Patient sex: M
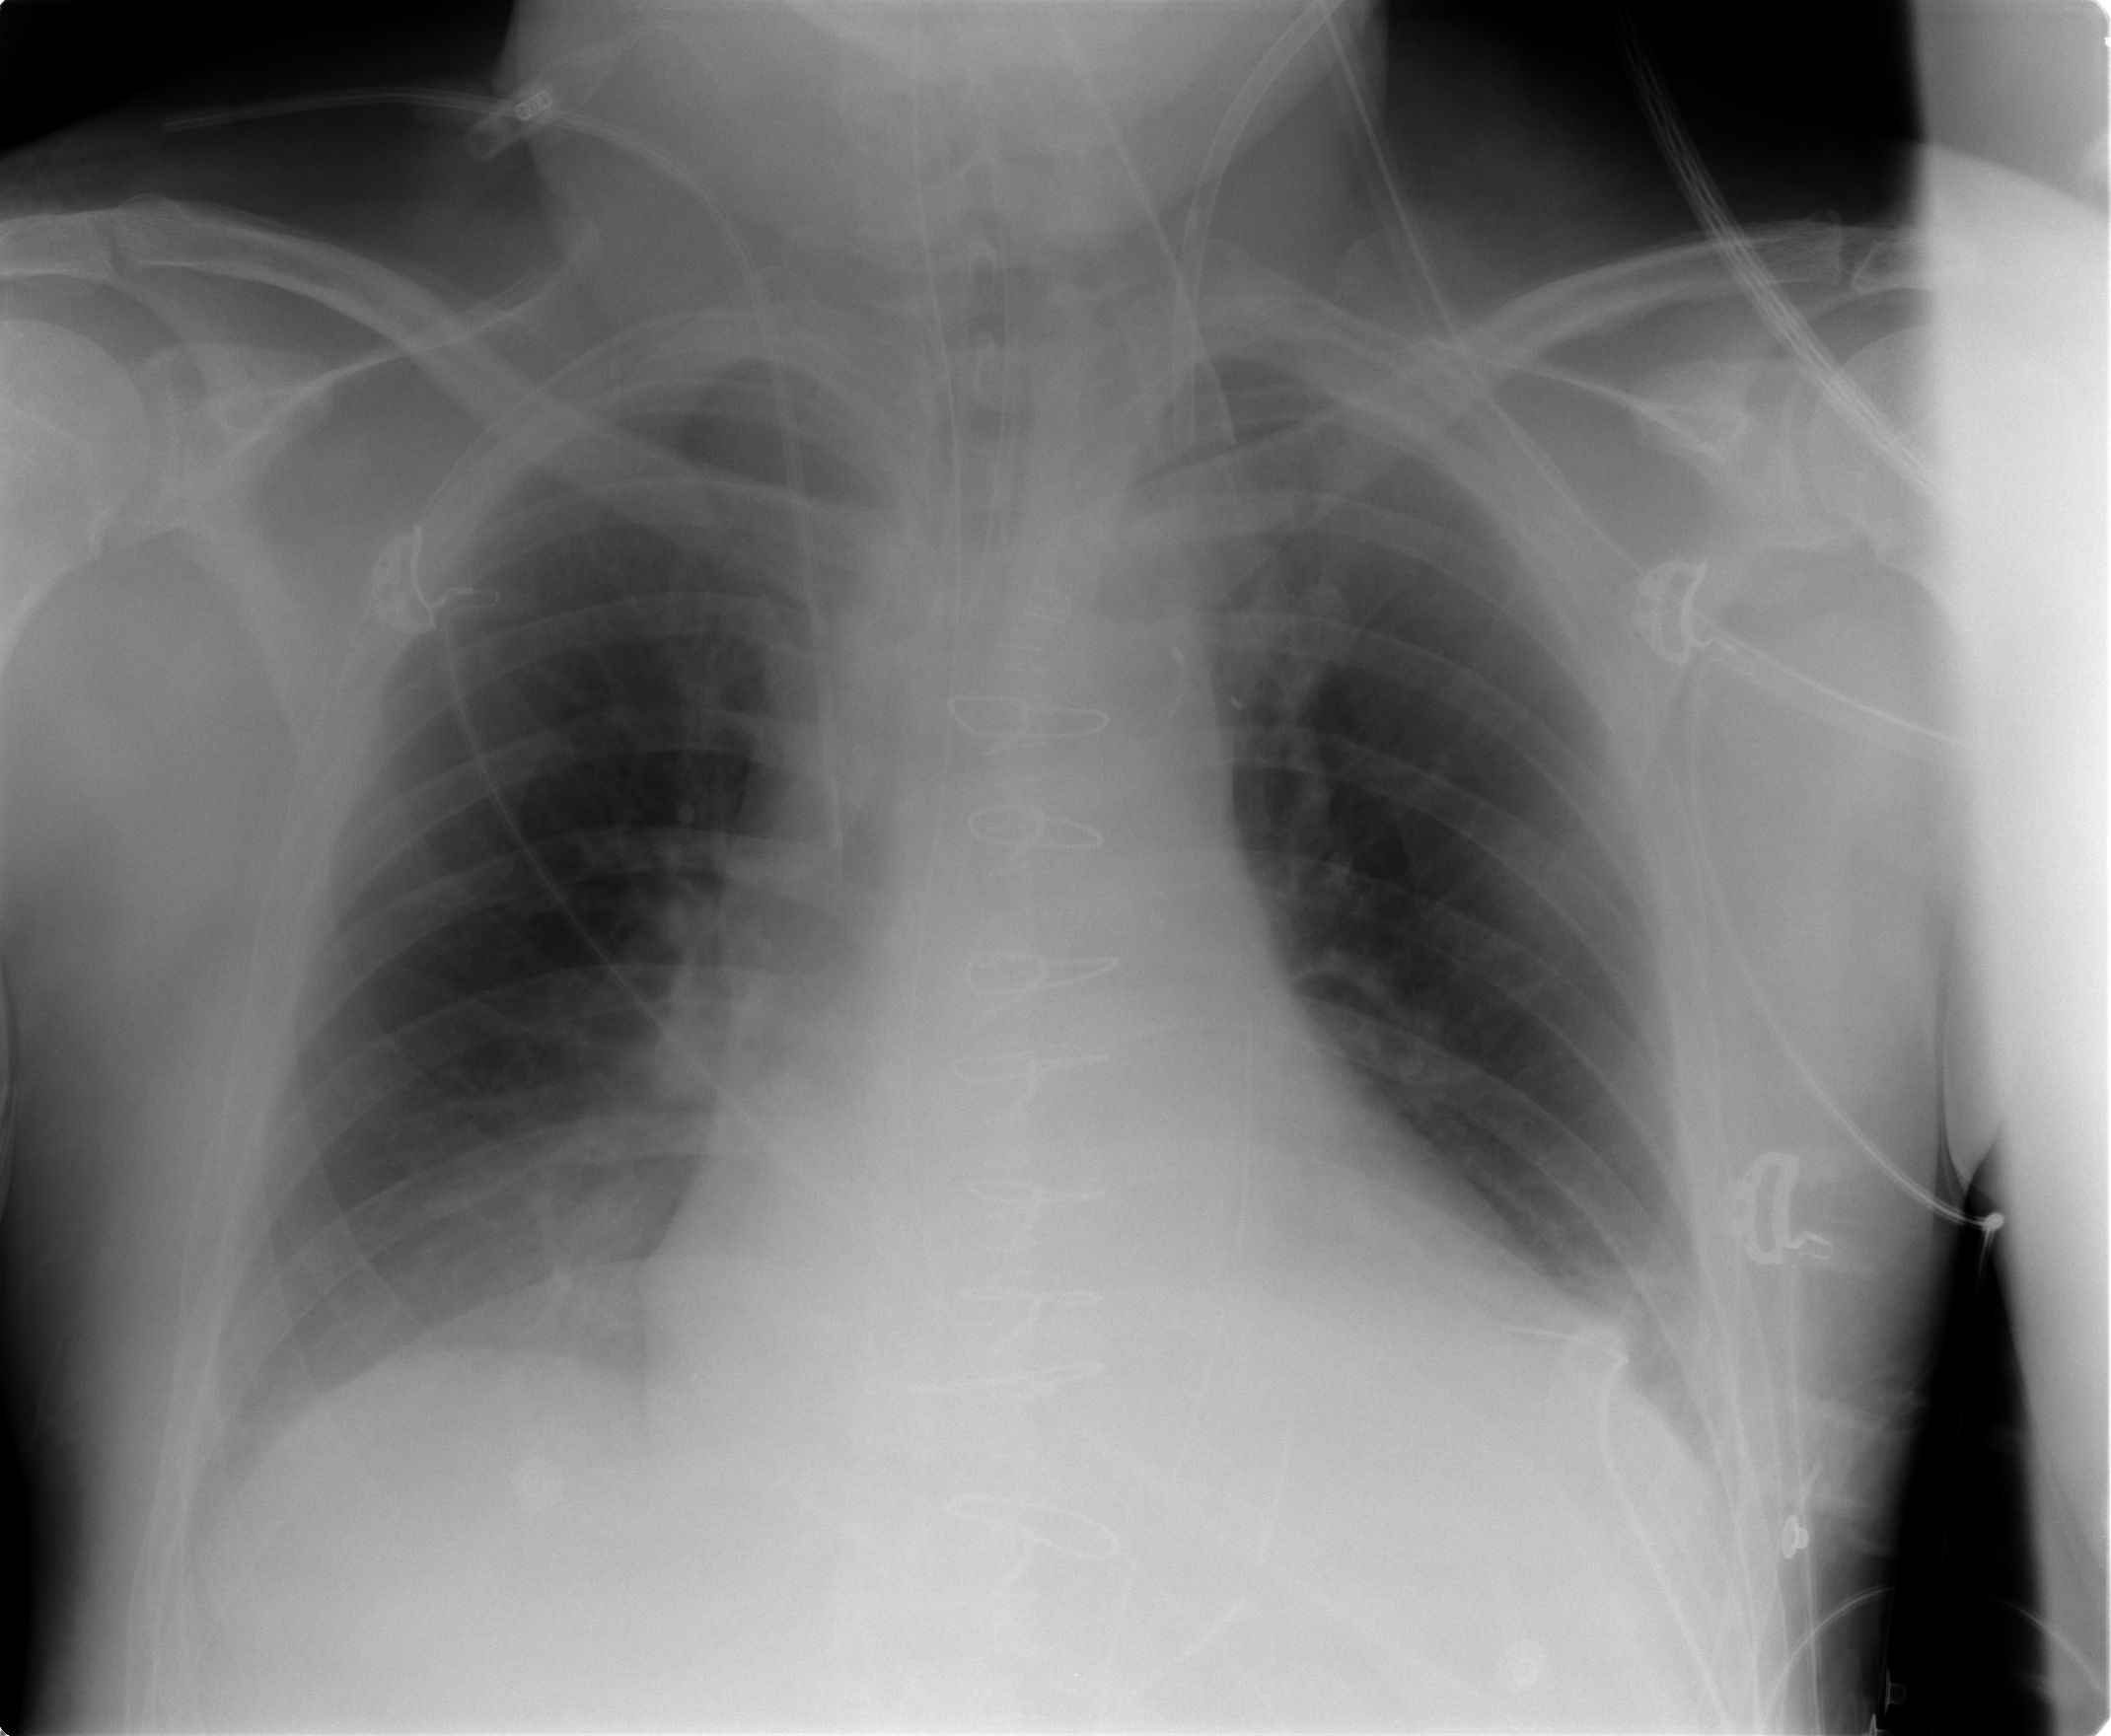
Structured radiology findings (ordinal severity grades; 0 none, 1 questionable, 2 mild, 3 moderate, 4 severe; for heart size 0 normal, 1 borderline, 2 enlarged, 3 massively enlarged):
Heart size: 2
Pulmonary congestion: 1
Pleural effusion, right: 1
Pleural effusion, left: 2
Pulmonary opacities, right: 0
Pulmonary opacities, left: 0
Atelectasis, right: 2
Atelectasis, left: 2